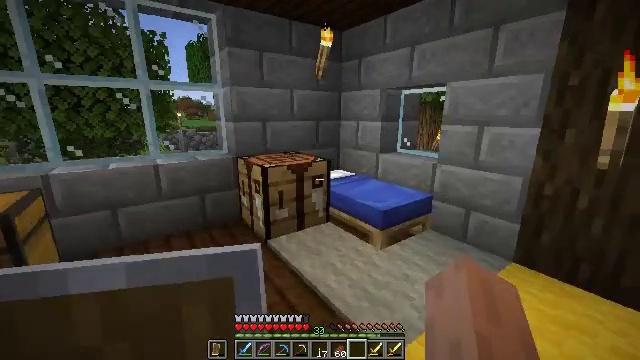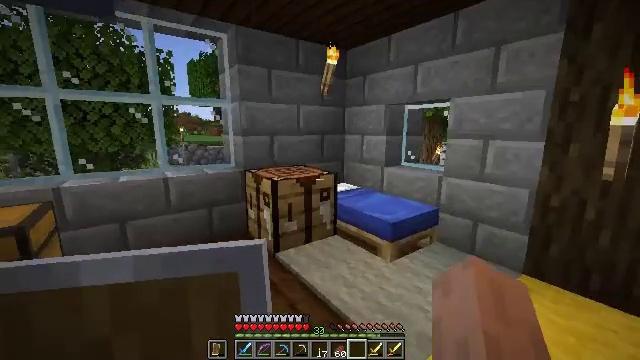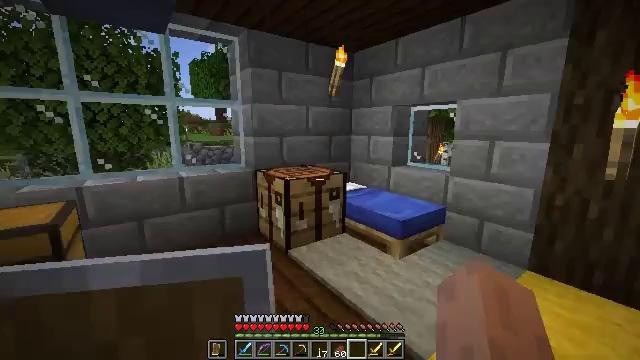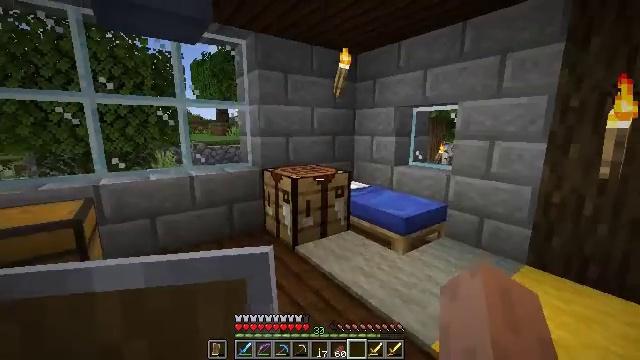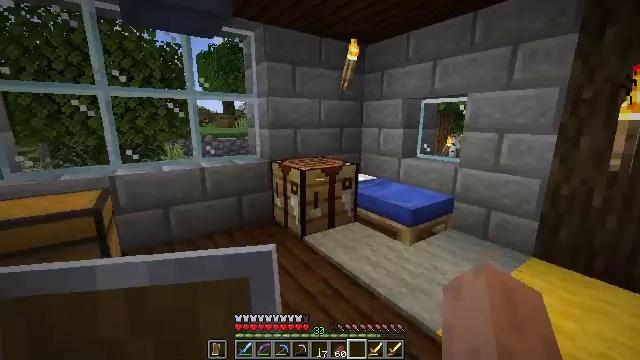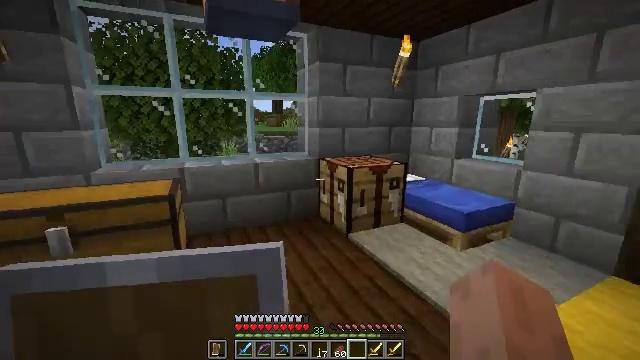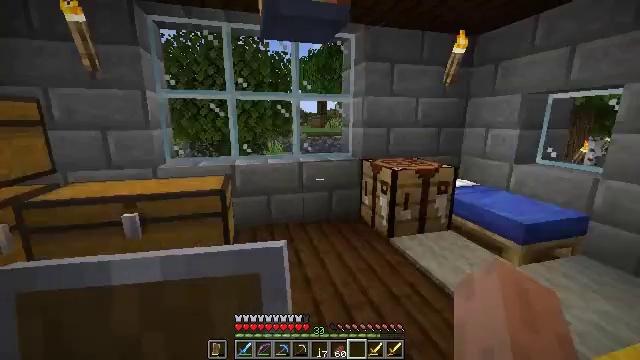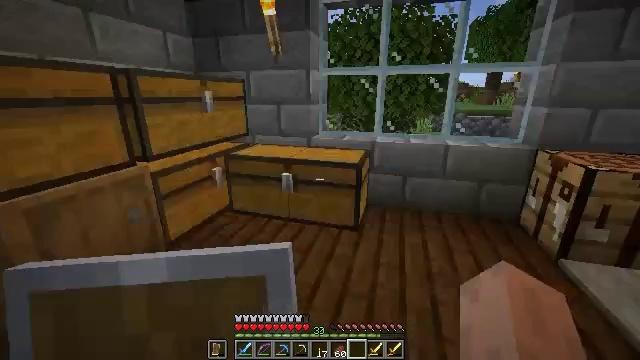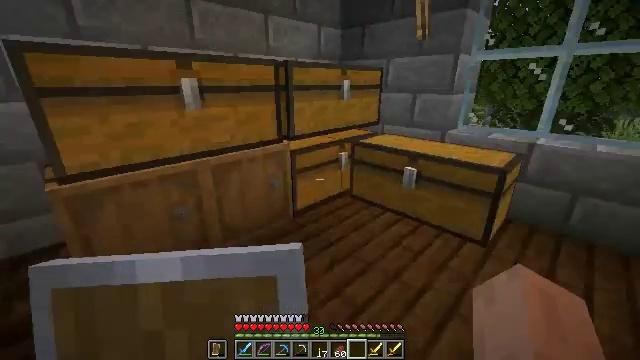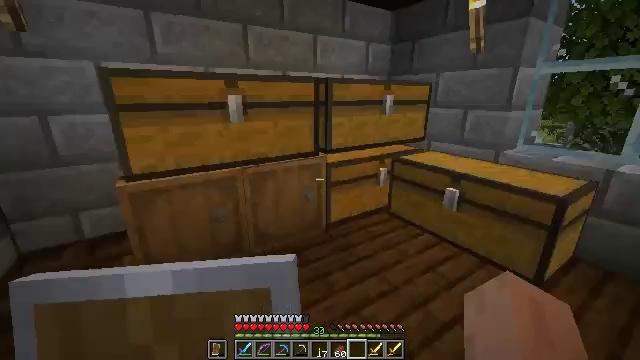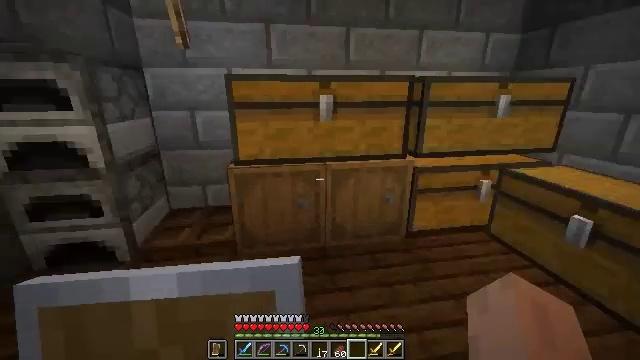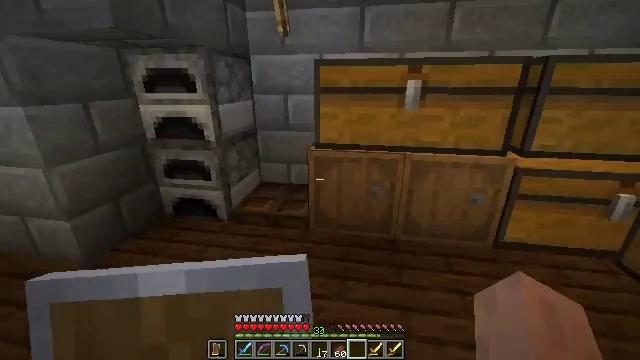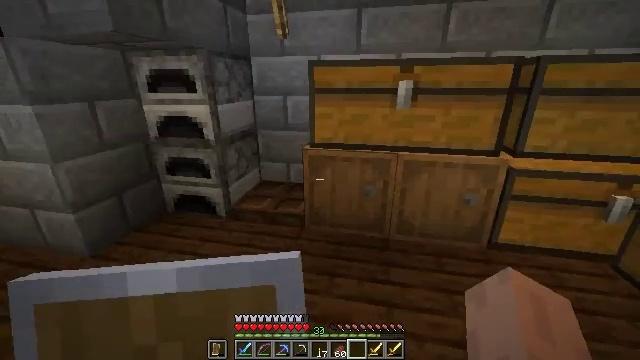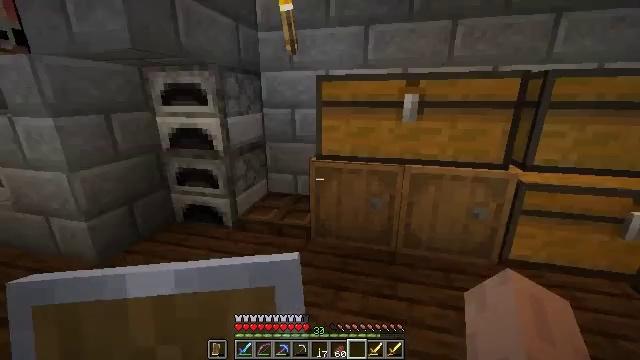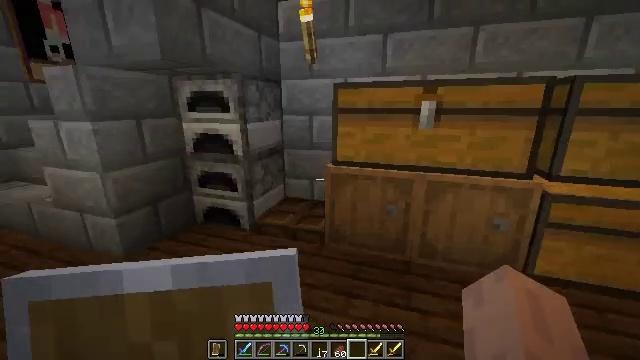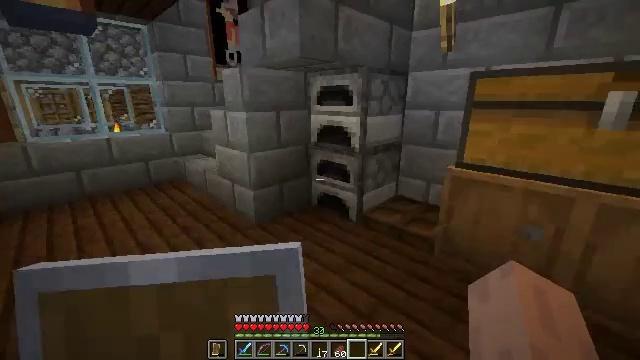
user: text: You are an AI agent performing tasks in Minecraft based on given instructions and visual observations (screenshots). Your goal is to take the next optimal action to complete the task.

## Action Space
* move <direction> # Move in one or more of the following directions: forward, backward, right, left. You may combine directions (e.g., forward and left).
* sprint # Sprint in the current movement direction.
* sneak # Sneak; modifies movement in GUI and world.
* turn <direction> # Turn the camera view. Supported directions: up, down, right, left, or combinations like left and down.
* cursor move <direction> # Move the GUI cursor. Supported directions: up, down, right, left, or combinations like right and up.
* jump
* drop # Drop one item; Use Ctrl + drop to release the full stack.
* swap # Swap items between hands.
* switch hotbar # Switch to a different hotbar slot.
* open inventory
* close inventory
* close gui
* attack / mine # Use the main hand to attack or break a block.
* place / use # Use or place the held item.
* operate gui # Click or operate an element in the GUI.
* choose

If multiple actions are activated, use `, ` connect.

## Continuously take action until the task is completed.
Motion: motion action
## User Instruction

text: craft item air
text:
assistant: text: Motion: move back and move left, turn up
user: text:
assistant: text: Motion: move back
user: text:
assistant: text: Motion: no_op
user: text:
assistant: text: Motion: turn left and down
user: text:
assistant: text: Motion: turn left
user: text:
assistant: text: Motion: turn left
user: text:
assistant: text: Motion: move right, turn left and down
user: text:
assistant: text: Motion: move right, turn left and down
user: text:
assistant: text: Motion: move right, turn left and up
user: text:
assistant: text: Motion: move right, turn left
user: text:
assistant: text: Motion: move right, turn left and down
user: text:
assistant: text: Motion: turn left
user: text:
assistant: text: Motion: turn left and up
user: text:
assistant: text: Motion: turn left and up
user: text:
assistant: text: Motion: move forward, turn left and down
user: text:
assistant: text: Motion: move forward, turn left
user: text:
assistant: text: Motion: move forward
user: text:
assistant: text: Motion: move forward, turn right and up
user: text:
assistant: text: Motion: move forward, turn right and up
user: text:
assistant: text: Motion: move forward, turn right
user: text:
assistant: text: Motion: move forward, turn right, use / place
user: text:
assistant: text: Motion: use / place
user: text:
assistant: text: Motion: no_op
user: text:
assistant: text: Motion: no_op
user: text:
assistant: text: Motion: no_op
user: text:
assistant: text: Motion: open gui
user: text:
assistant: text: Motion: no_op
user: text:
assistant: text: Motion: no_op
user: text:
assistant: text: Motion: no_op
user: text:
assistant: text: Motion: no_op